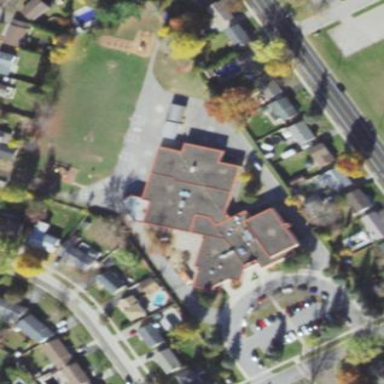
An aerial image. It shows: School.